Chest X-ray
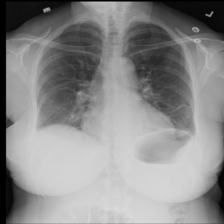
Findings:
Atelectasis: positive
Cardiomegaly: negative
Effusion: negative
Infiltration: negative
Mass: negative
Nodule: negative
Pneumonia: negative
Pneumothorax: negative
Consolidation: negative
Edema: negative
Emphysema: negative
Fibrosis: negative
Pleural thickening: negative
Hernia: negative